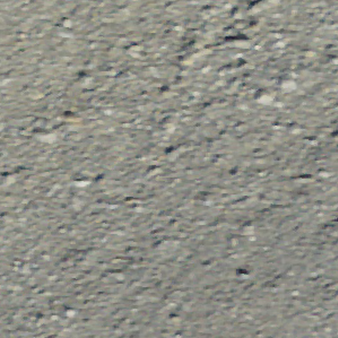
Label: other